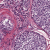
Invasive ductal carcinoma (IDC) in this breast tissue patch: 1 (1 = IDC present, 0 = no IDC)